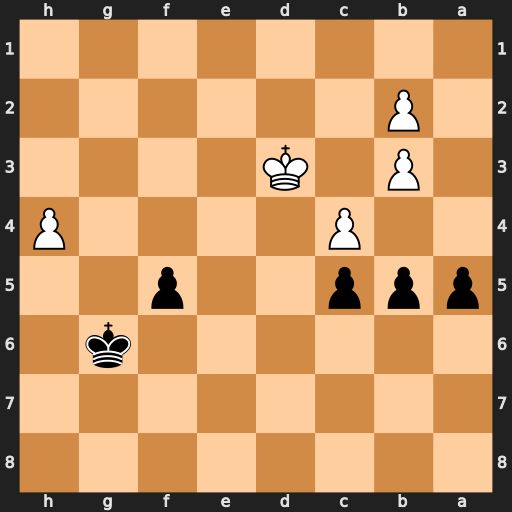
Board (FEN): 8/8/6k1/ppp2p2/2P4P/1P1K4/1P6/8
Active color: b
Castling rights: -
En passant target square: -
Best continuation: bxc4+ bxc4 Kh5 Ke3 Kg4